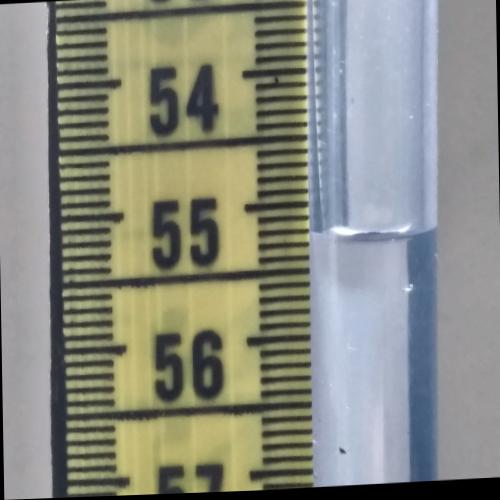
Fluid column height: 55.3 cm